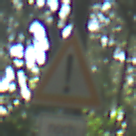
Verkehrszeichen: Gefahrenstelle
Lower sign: LaengeEinerStrecke3
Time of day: Midday
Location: Outdoor (Nature)
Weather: Clear
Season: NotSpecified
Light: Natural